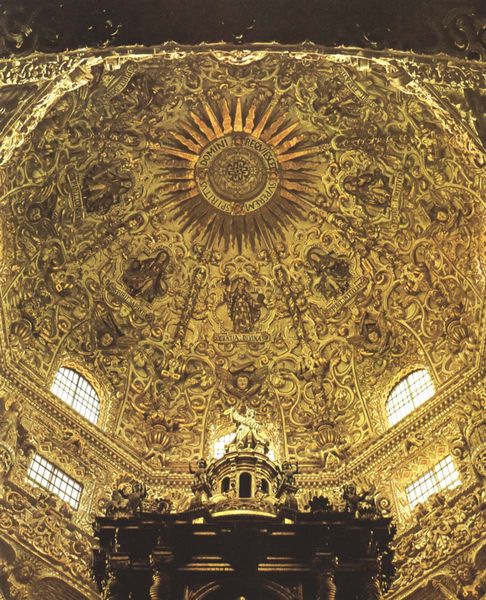
Titel: Rosenkranzkapelle
Standort: Puebla, S. Maria del Rosario (Amerika - Mexiko)
Schlagwörter: gott, himmel, gelb, fenster, licht, schwarz, säulen, ornament, gesichter, architektur, barock, kirche, sonne, figur, gold, decke, engel, skulptur, statue, schrift, rundbogen, kuppel, inschrift, verzierung, foto, photographie, gewölbe, vergoldet, religion, stern, dom, strahlen, altar, hochaltar, schlussstein, schnörkel, heiligenschein, gesims, orgel, skulpturen, altarraum, kapelle, heilige, golden, heilig, maria, kirhce, latein, genster, spruchband, ikonen, heilie, eingestellte figuren, kupolle, vererhrung, vererhung, sinnenstrahlen, fensterlatein